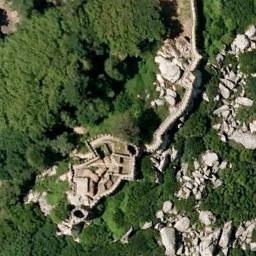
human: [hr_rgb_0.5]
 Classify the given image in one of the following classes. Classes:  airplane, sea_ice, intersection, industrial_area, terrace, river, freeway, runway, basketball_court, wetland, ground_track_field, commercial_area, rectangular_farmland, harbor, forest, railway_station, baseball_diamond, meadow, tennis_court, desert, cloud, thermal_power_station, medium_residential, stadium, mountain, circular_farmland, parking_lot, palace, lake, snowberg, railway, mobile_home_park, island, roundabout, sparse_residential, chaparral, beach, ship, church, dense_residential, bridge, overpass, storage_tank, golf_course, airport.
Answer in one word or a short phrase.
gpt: palace